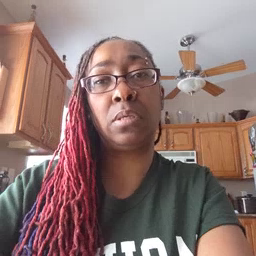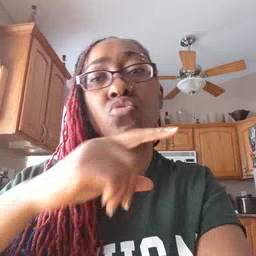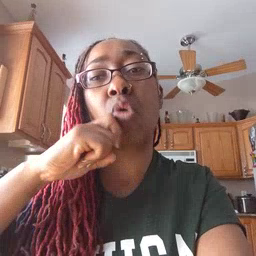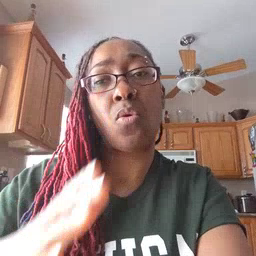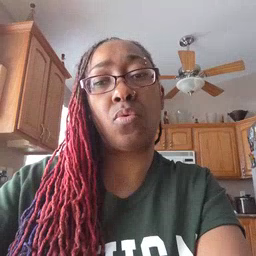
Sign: dryer